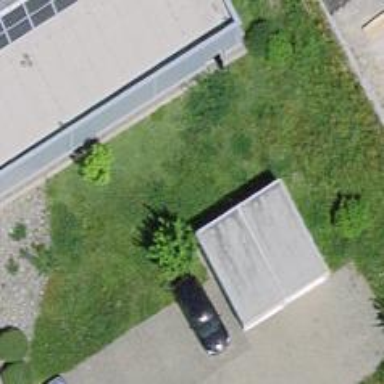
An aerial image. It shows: Service building.